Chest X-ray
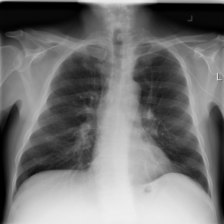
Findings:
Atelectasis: negative
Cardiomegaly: negative
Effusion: negative
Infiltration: negative
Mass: negative
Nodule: negative
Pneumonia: negative
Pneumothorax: negative
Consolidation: negative
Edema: negative
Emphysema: negative
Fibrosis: negative
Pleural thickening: negative
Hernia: negative